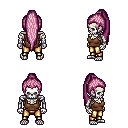
a pixel art fantasy rpg character, male body template, skeleton, brown pirate shirt, gold greaves, pink extra-long topknot hairstyle, four views (front, back, left, right), 2x2 character sprite sheet, small pixel art, hard edges, no anti-aliasing